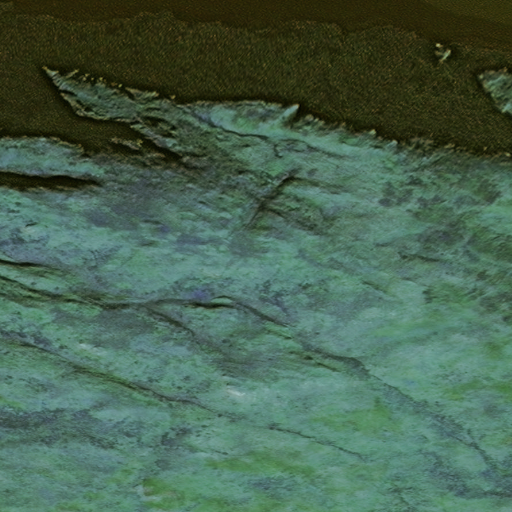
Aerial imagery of island in Alaska named Gull Island containing only unknown